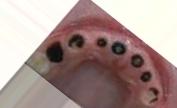
Condition: Caries